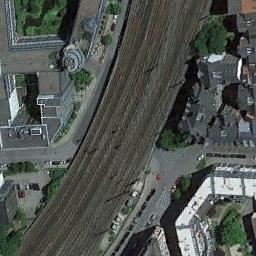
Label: railway